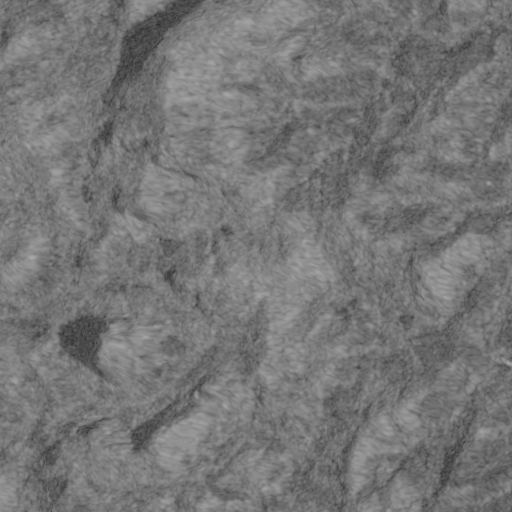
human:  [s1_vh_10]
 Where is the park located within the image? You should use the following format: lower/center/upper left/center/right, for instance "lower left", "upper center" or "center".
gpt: The park is located in the upper right of the image.
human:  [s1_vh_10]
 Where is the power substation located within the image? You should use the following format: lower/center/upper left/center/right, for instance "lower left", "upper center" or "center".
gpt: The power substation is located in the lower right of the image.
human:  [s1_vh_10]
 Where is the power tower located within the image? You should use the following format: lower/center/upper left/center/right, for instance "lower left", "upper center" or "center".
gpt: The power tower is located in the lower right of the image.
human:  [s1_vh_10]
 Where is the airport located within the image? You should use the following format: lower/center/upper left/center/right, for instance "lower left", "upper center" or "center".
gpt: There is no airport in the image.

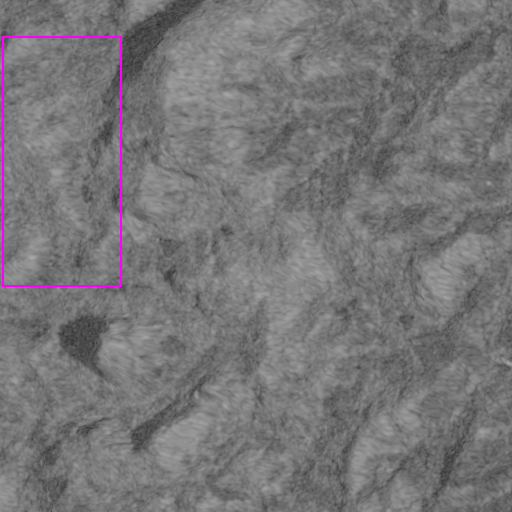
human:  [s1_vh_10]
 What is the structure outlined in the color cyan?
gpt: There is no cyan outline.
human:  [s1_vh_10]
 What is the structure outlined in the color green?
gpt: There is no structure outlined in green.